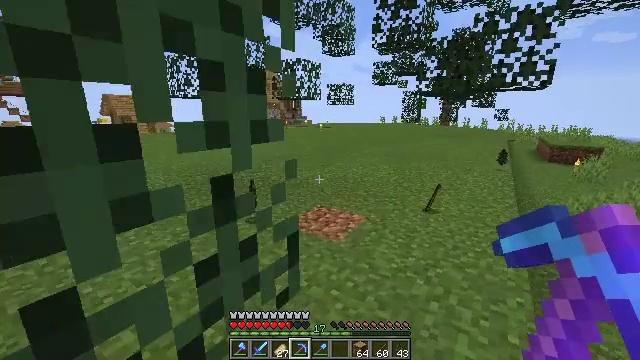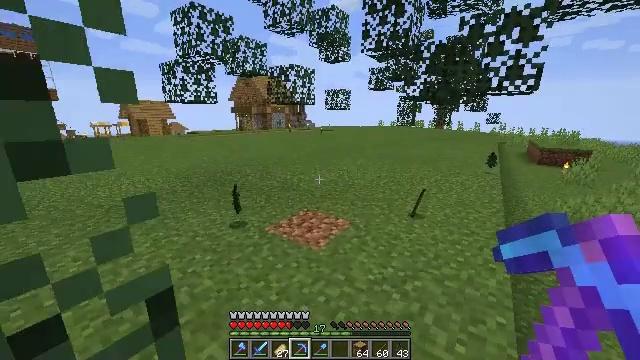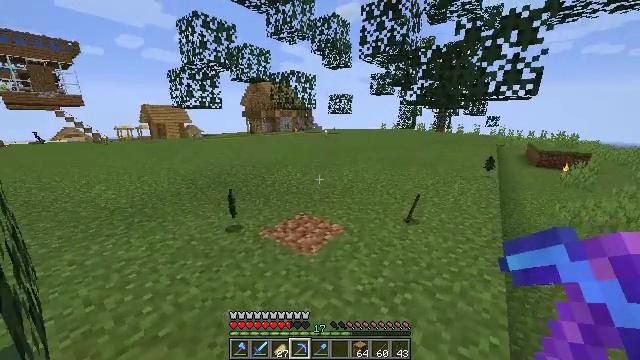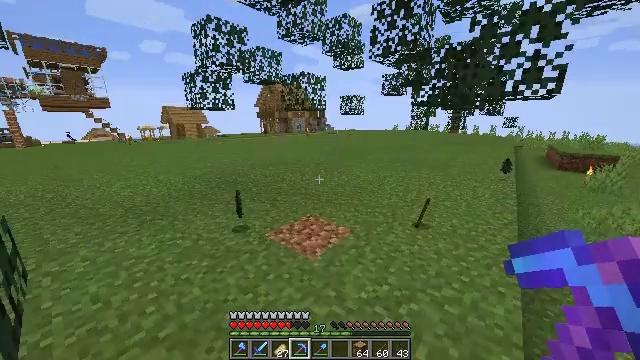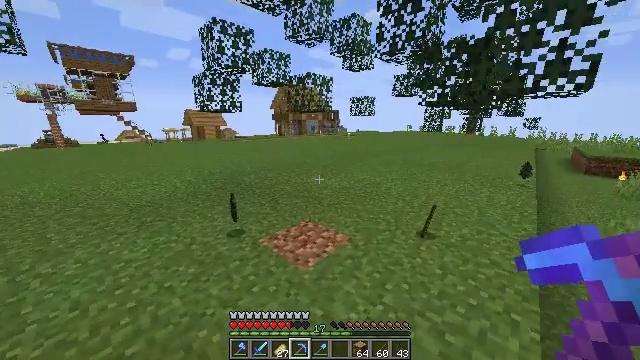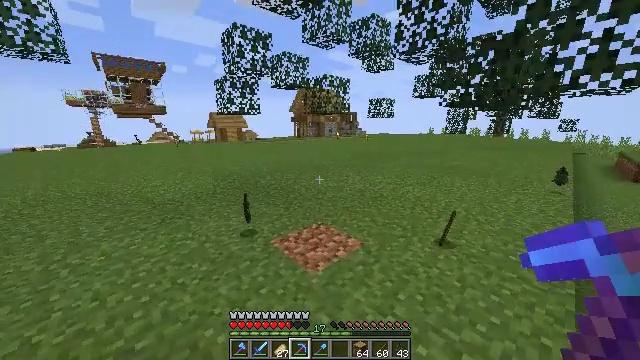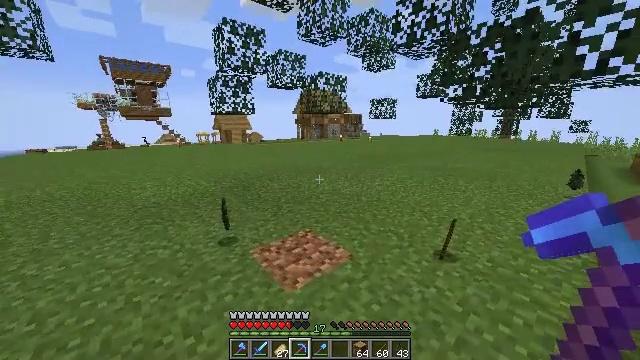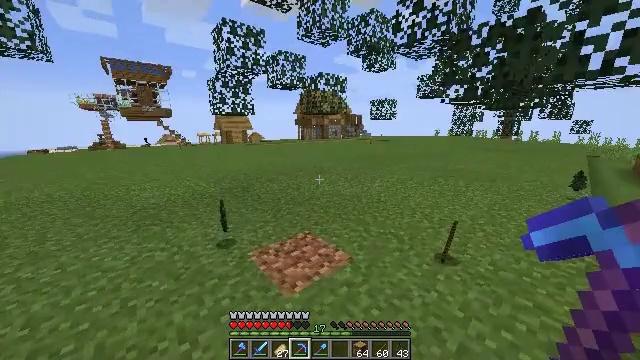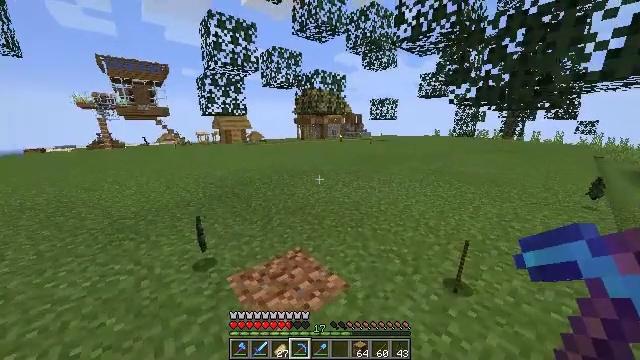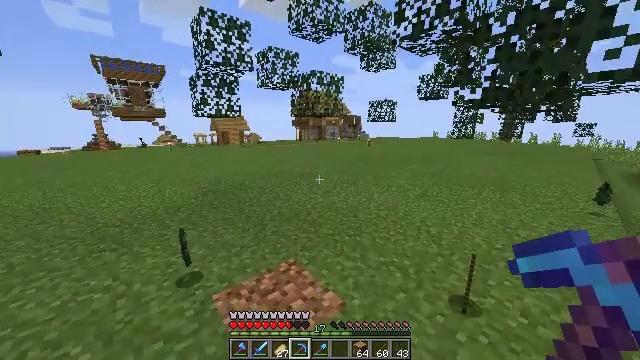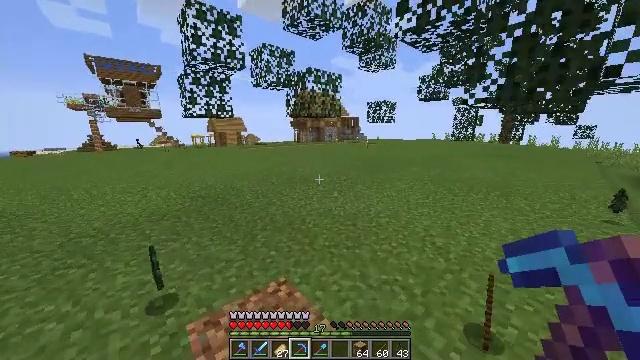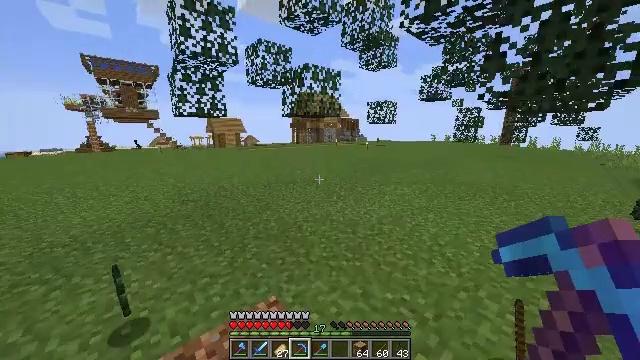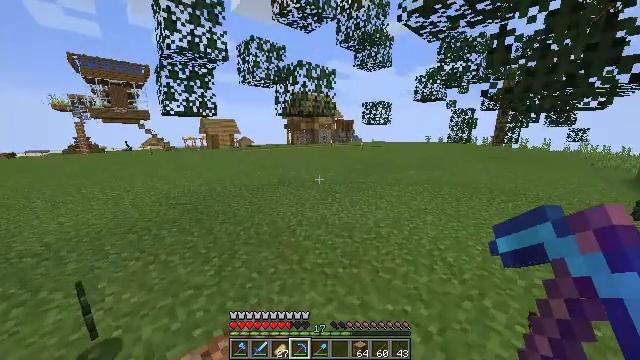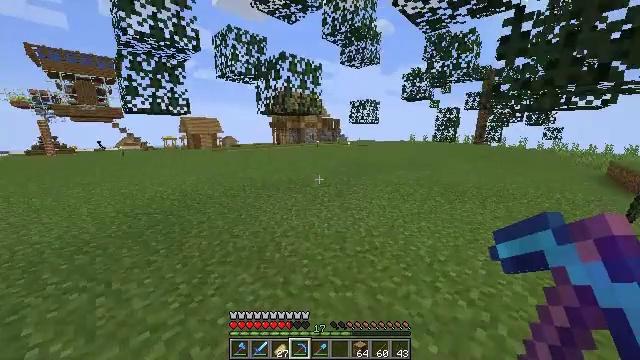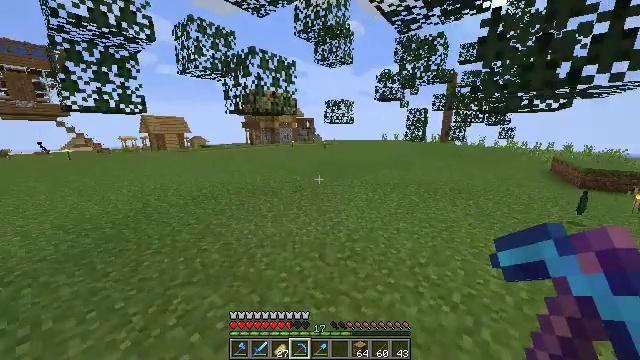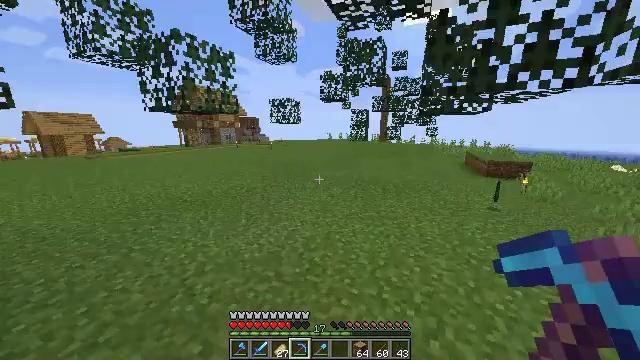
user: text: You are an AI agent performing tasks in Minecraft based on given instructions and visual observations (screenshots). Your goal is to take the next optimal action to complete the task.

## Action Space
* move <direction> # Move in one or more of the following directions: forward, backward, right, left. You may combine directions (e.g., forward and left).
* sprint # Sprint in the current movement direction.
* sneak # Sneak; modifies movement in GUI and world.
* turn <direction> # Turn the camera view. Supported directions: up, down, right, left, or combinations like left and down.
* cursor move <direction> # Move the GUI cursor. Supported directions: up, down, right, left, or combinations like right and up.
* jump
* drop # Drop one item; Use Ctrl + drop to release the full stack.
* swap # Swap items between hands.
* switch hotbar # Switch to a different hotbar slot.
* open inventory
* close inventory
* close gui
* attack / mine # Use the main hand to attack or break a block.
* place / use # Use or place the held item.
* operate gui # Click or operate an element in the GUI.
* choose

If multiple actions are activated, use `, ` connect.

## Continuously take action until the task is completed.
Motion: motion action
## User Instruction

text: Trim the tree by mining oak leaves.
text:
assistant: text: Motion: move forward and move right, sprint
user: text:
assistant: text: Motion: move forward and move right, sprint, turn left
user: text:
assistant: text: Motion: move forward and move right, sprint, turn left
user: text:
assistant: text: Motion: move forward and move right, sprint, turn left
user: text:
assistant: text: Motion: move forward and move right, sprint, turn left
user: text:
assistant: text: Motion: move forward, sprint, turn left
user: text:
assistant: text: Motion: move forward
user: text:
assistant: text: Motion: move forward
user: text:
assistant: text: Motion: move forward, sprint
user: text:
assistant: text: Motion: move forward, sprint
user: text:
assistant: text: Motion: move forward, sprint
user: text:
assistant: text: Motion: move forward, sprint, turn right
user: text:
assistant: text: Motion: move forward, sprint, turn right
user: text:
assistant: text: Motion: move forward, turn right
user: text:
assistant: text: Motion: move forward, turn right
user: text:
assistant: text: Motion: move forward, turn right
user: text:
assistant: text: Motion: move forward, turn right
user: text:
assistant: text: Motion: move forward, turn right
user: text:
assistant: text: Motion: move forward, sprint, turn right
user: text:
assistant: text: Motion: move forward, sprint
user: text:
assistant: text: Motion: move forward, sprint
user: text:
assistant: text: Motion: move forward
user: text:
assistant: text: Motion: move forward
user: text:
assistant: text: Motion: move forward, sprint
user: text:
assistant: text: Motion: move forward, sprint
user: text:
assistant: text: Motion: move forward, sprint
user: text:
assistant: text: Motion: move forward, sprint
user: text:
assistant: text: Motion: move forward
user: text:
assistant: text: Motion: move forward
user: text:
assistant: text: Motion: move forward